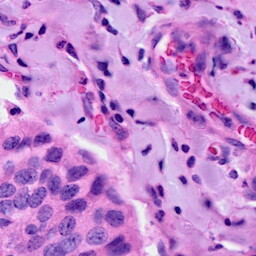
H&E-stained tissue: Breast